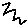
Label: zigzag